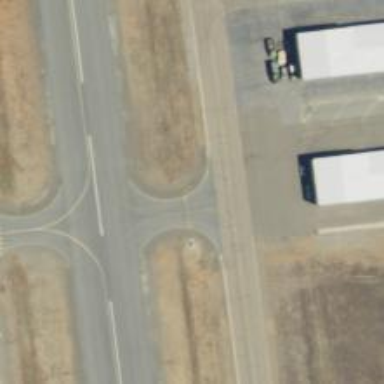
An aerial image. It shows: Image of taxiway at airport.